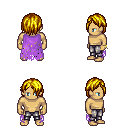
a pixel art fantasy rpg character, male body template, human, tanned skin, maroon tattered cape, metal pants, blonde bangs hairstyle, bracelets, four views (front, back, left, right), 2x2 character sprite sheet, small pixel art, hard edges, no anti-aliasing